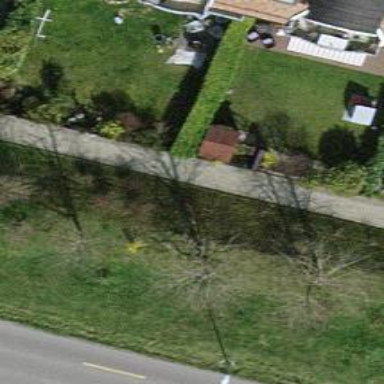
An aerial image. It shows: Hedge acting as barrier.